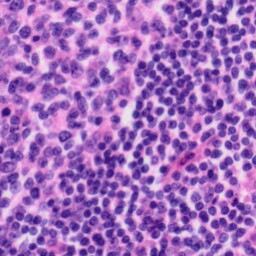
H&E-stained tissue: Tonsil